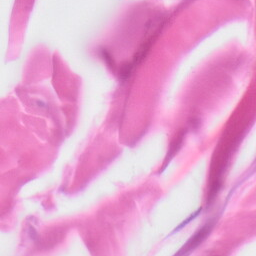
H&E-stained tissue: Skin